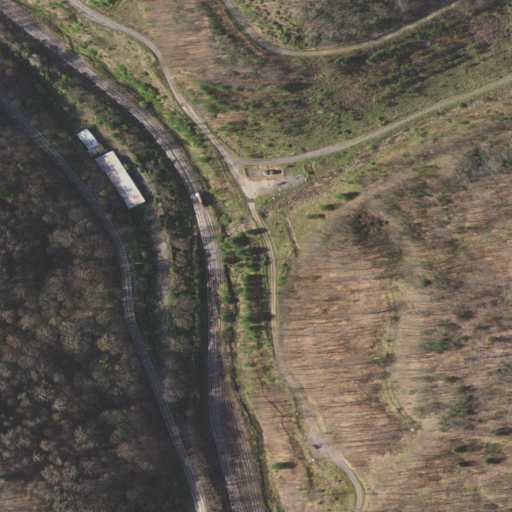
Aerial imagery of valley in Virginia named Wildcat Hollow containing deciduous forest, medium intensity development, low intensity development, open development, grassland, high intensity development, and shrub